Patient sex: M
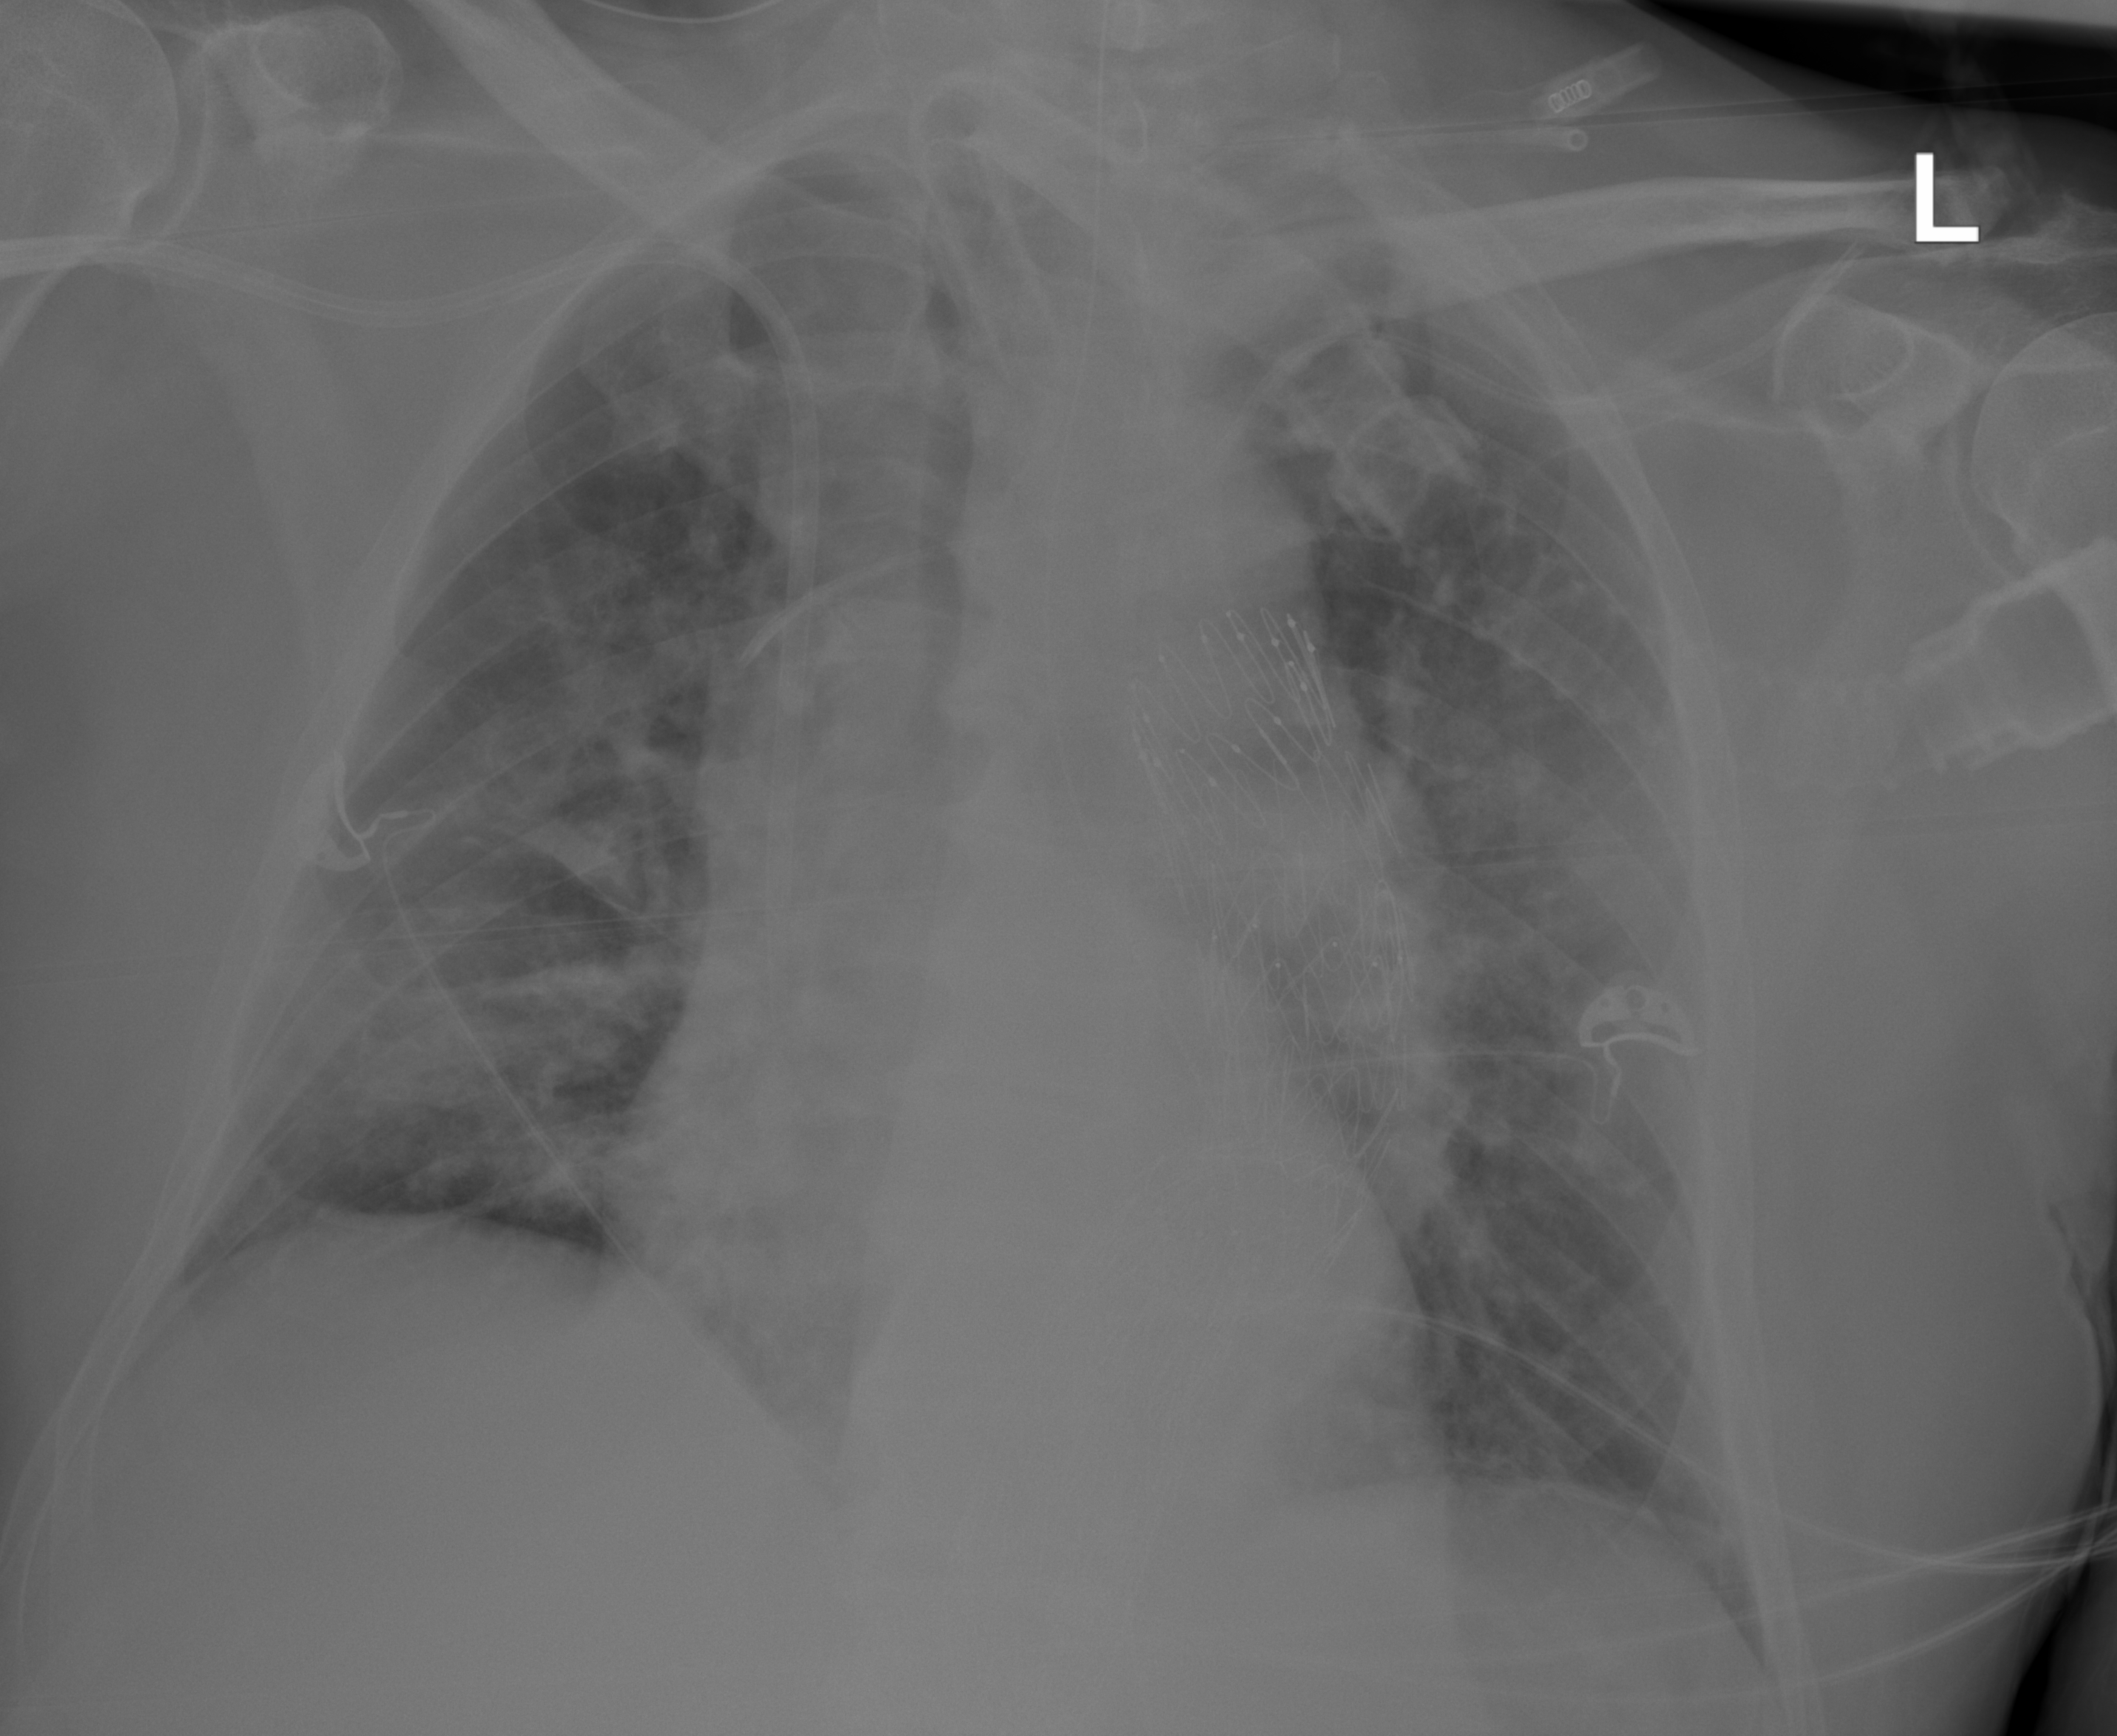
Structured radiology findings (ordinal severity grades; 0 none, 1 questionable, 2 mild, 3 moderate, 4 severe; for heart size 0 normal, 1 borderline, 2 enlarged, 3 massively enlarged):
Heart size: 0
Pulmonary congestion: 3
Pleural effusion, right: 2
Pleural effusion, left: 0
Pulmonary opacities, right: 3
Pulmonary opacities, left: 2
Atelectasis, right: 0
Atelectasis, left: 0